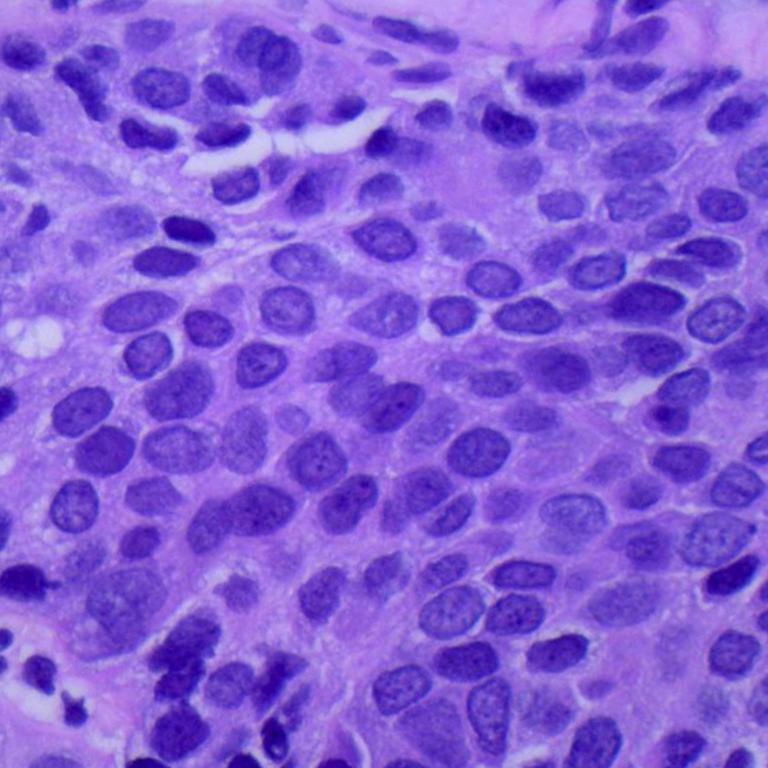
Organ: lung
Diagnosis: squamous carcinomas